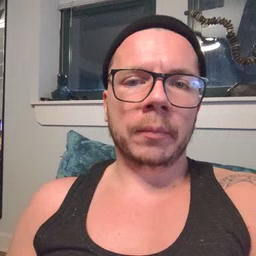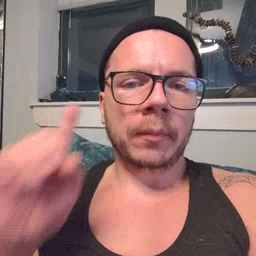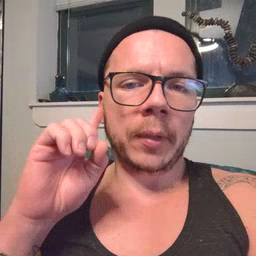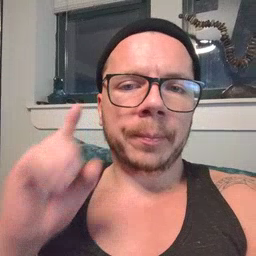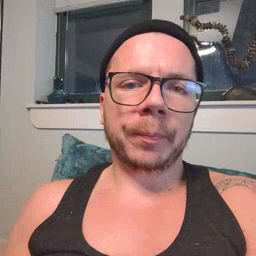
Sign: ear